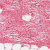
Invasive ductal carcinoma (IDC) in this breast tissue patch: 0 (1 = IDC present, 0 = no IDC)